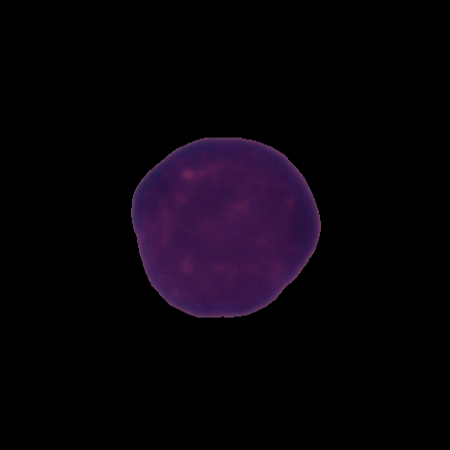
Label: healthy